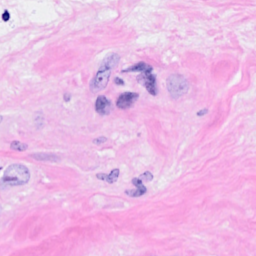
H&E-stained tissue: Breast